Question: I've got a page which is "Google Card" designed. I want to render some views on the cards of this main page.
The Cards interface looks like this:

Because there can be many cards, I organized my project in modules.
(BTW, if you know a framework thats fits more my project than Express does, can you tell it to me? :) )
I'm using Node.js with the Express Framework. My directory structures is this:
'''
|-app
|--modules
|---weather
|---index.js
|----views
|-----weather.jade
|--views
|--config.js
|--server.js
|-public
|--assets
|---img
|---css
|---...
'''
Here is some of my current code:
server.js:
'''
var express = require('express');
var app = express();
app.use("/public", express.static(__dirname + '/../public'));
app.set('view engine', 'jade');
Board = {};
Board.modules = {};
Board.modules.weather = require('./modules/weather');
app.use(Board.modules.sticks);
app.get('/', function(req,res){
tpl = {};
tpl.modules = Board.modules;
console.log(tpl);
res.render(__dirname + '/views/board.jade', tpl);
});
app.listen(8080);
'''
board.jade (the main page)
'''
doctype html
html(lang="fr")
head
meta(charset="utf-8")
title Board
block stylesheets
link(rel="stylesheet", href="/public/assets/css/reset.css")
link(rel="stylesheet", href="/public/assets/css/board.css")
body
// Background
div.bg
// Header
header.topinfo
span.left.ip
| 192.168.31.11
span.center.logo
span.logo
span.logo-baseline
span.right.time
| 13:37
// Modules
ul
each val in modules
li= val
block scripts
script(src="/public/assets/bower_components/jquery/dist/jquery.min.js")
script(src="/public/assets/lib/jquery-taphold/taphold.js")
script(src="/public/assets/lib/background-check/background-check.min.js")
script(src="/public/assets/bower_components/masonry/dist/masonry.pkgd.min.js")
script(src="/public/assets/js/app.js")
'''
And the modules/weather/index.js
'''
var express = require('express');
var app = module.exports = express();
app.get('/', function(req,res){
res.render(__dirname + '/views/sticks.jade');
});
'''
I think the purpose would be like getting the result of the app.get('/') of modules/weather/index.js, but without calling the route, to after insert the result of the rendering into the main view, but I don't know how to do that keeping the modularity of my code...
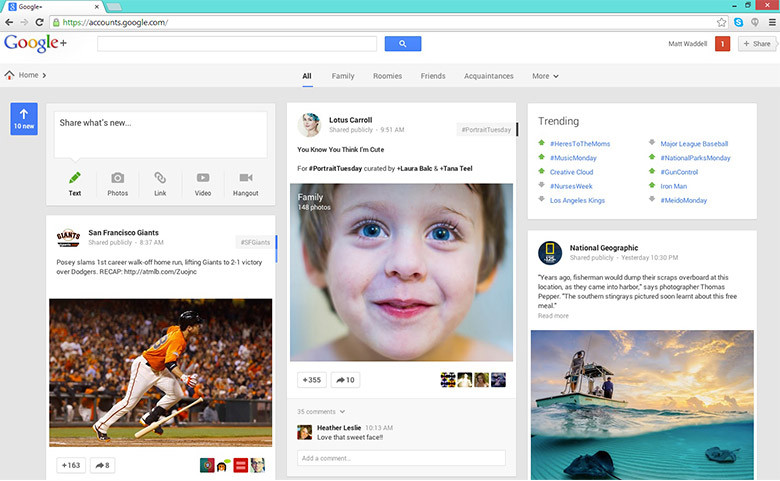
Answer: First, pass your main app to your modules, don't create 2 express apps, you can handle the rest using routes.
You should create a small API and use AJAX calls to fill up your main view :
On the server side :
'''
app.get('/weather', function(req,res){
res.render(__dirname + '/views/sticks.jade');
});
'''
Client jade:
'''
div#weather
'''
Client JS (using jQuery):
'''
$.ajax({ url: '/weather',
type: 'get',
success: function(view) {
$('#weather').html(view);
}
});
'''